Interaction volume radius: 5 \u00c5
Interaction volume height: 10 \u00c5
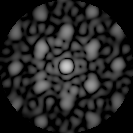
Disorder parameter: 0.4138